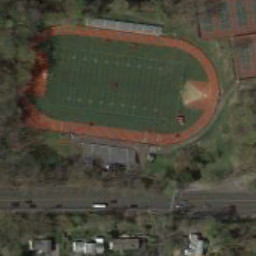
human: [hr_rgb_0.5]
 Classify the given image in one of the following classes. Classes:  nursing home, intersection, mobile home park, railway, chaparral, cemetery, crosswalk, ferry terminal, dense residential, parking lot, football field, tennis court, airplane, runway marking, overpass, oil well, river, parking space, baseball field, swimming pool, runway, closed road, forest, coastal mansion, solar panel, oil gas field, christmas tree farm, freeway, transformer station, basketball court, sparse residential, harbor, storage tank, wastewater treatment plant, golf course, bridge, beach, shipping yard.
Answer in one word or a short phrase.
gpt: football field